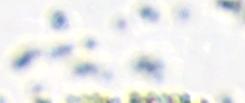
Label: Phaeocystis